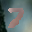
Label: 7